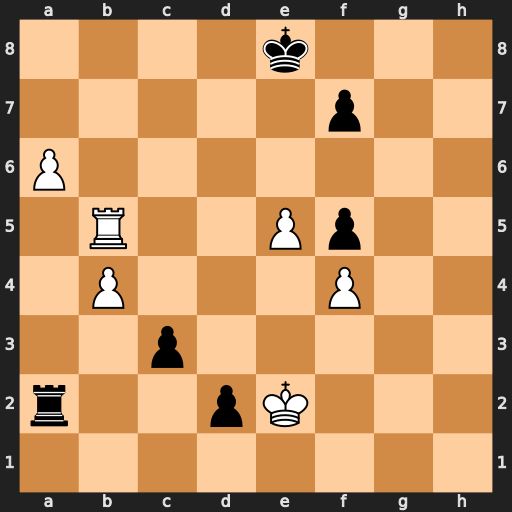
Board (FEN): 4k3/5p2/P7/1R2Pp2/1P3P2/2p5/r2pK3/8
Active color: w
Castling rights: -
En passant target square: -
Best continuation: Ra5 d1=Q+ Kxd1